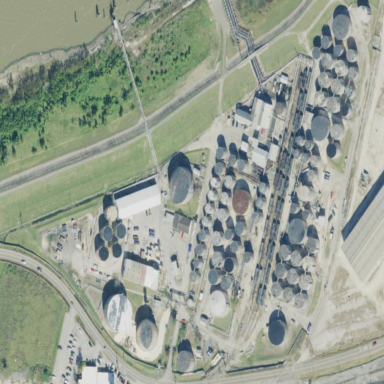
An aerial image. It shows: Industrial area designated as petroleum terminal.